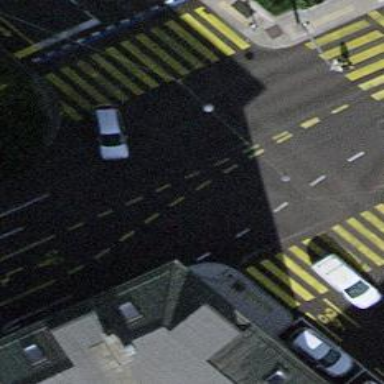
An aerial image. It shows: Road with traffic signals.